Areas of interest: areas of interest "Sport and cultural"
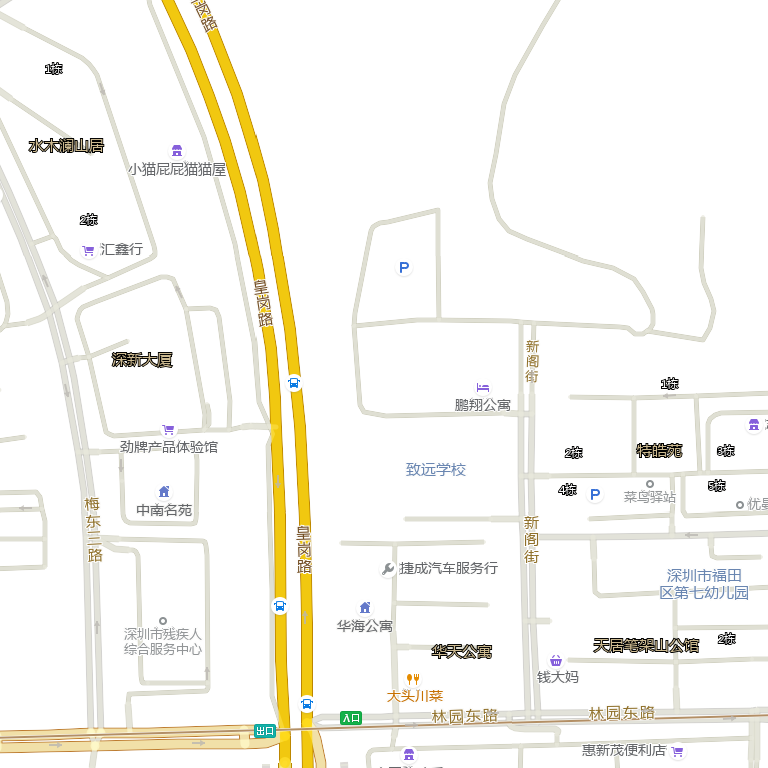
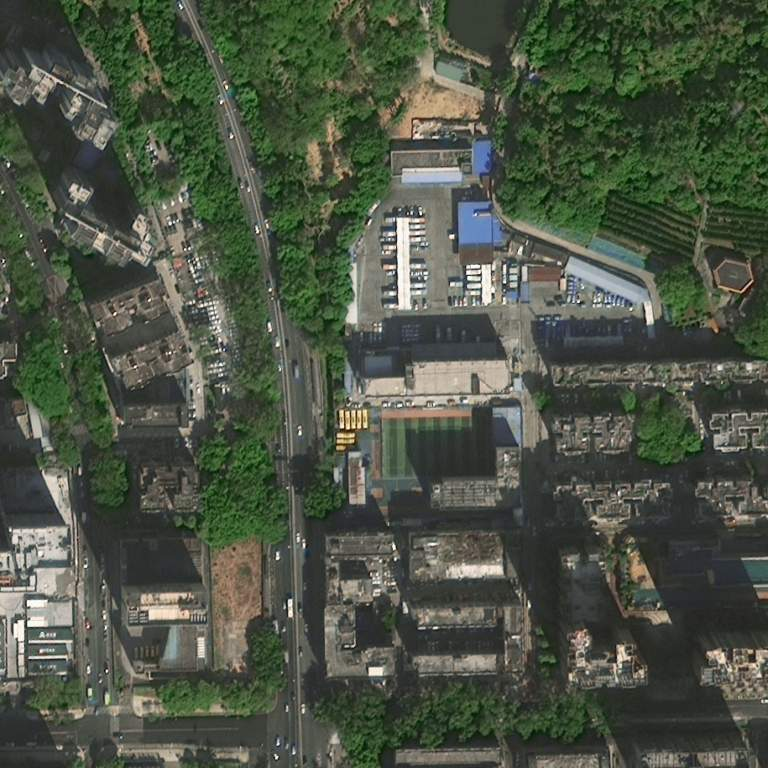